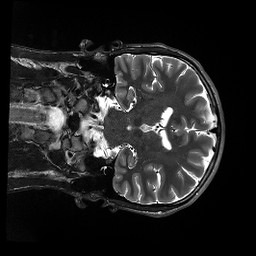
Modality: T2w
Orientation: coronal
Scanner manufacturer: siemens
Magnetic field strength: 3 T
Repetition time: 13.52 s
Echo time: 0.088 s